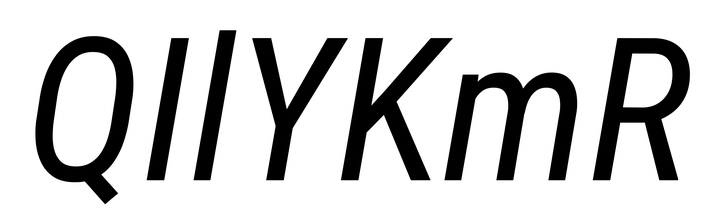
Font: Roboto-Italic_Condensed_Italic